Field crop: maize
Growth stage: 2
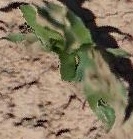
Species: maize